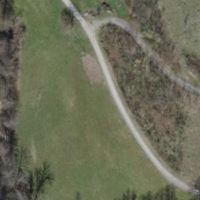
EUNIS habitat code: 16
Species observed at this site:
Prunus padus